Question: How would I go about adding a new row beneath the value where max 48 in the below example is reached in Google Sheets?

Edit: Demo Google Sheet added: <URL>
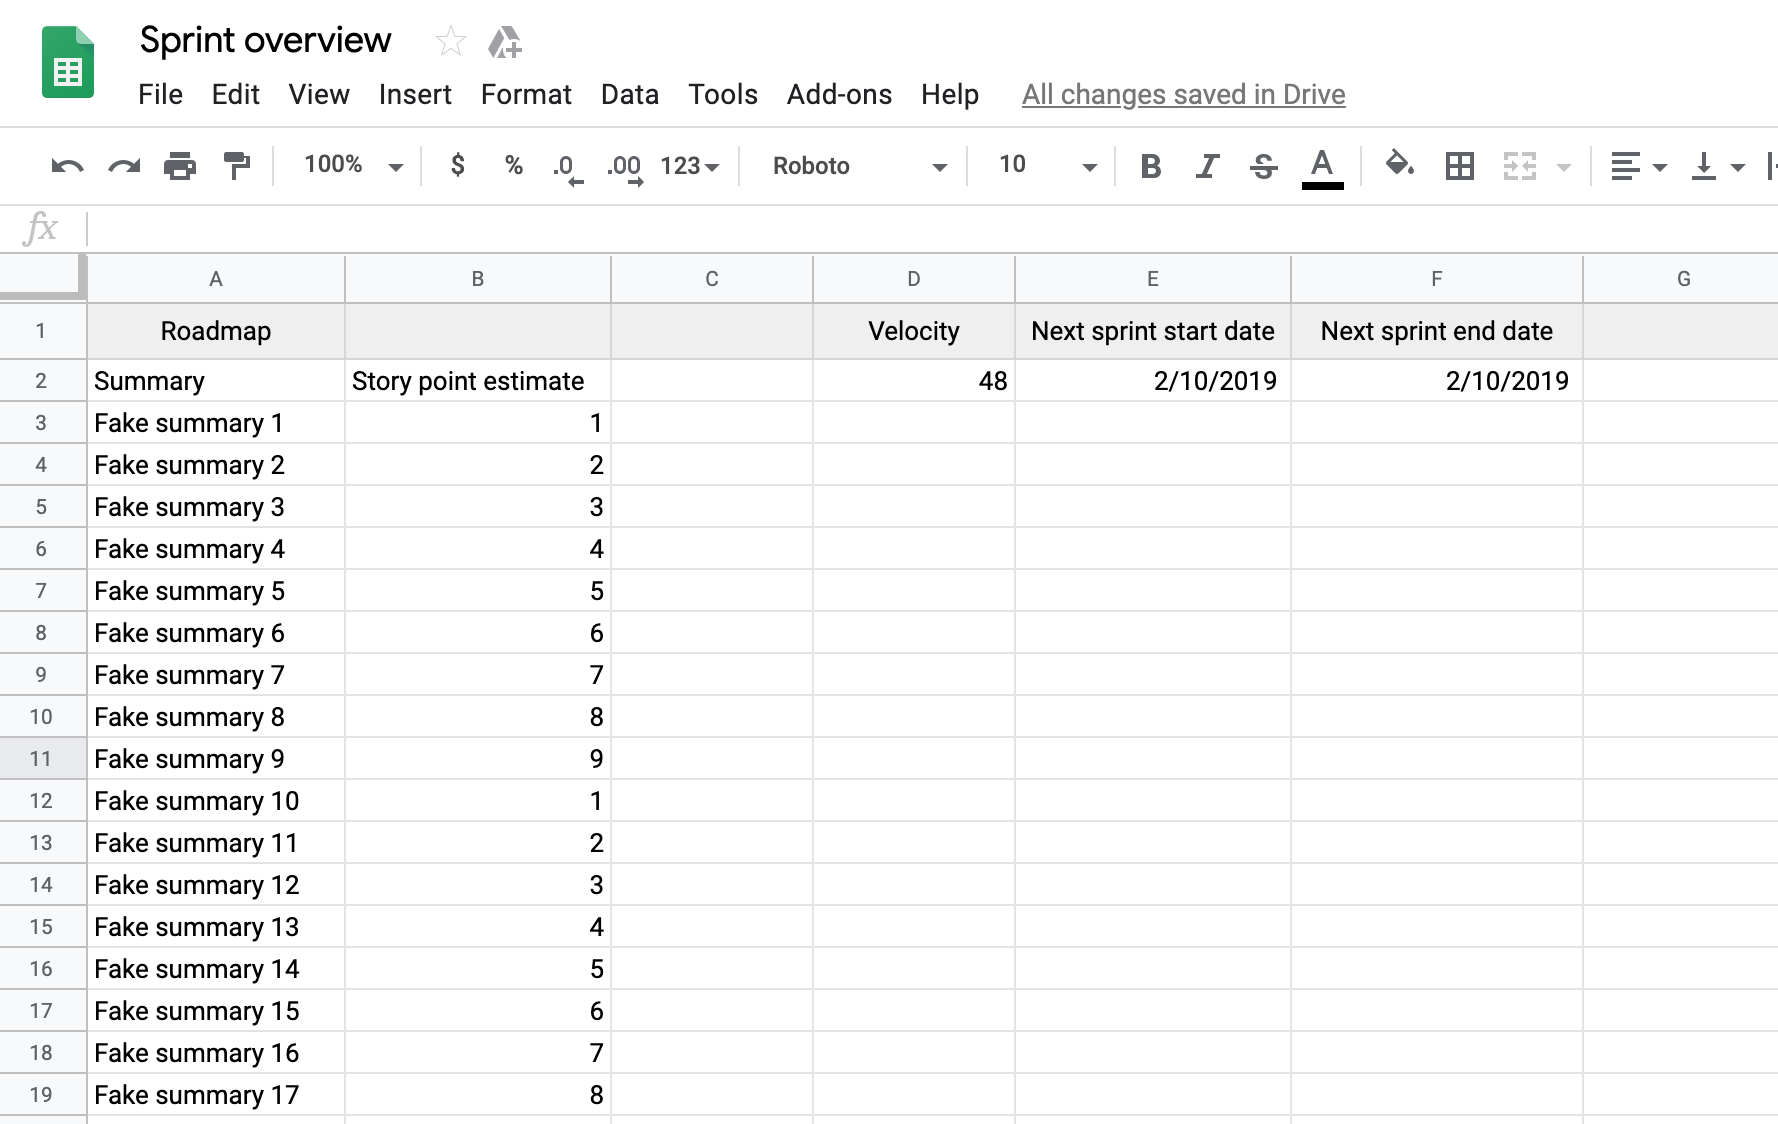
Answer: '''
=ARRAYFORMULA(SPLIT(TRANSPOSE(SPLIT(QUERY(IF(A5:A<>"",
"♦️"&A5:A&"♠️"&B5:B&IFERROR(VLOOKUP(A5:A, REGEXREPLACE(""&SORTN(FILTER({A5:A,
IF(LEN(A5:A), QUERY(ROUNDUP((ROUND(MMULT(TRANSPOSE((ROW(B5:B)
<= TRANSPOSE(ROW(B5:B)))*B5:B), SIGN(B5:B))*5/48, 1))-1), "offset 1", 0), )},
MOD(IF(LEN(A5:A), QUERY(ROUNDUP((ROUND(MMULT(TRANSPOSE((ROW(B5:B)
<= TRANSPOSE(ROW(B5:B)))*B5:B), SIGN(B5:B))*5/48, 1))-1), "offset 1", 0), ), 5)=0,
IF(LEN(A5:A), QUERY(ROUNDUP((ROUND(MMULT(TRANSPOSE((ROW(B5:B)
<= TRANSPOSE(ROW(B5:B)))*B5:B), SIGN(B5:B))*5/48, 1))-1), "offset 1", 0), )<>0),
999^99, 2, 2, 1), "^\d+", "♦️♥️"), 2, 0)), ),,999^99), "♦️")), "♠️♥️"))
'''
<URL>